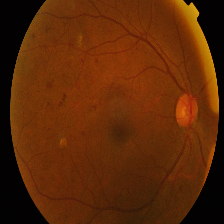
Diabetic retinopathy grade: Proliferative DR